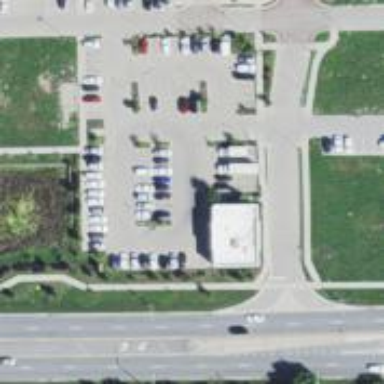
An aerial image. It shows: Car rental facility.